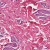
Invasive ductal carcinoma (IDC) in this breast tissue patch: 0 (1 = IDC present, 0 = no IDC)